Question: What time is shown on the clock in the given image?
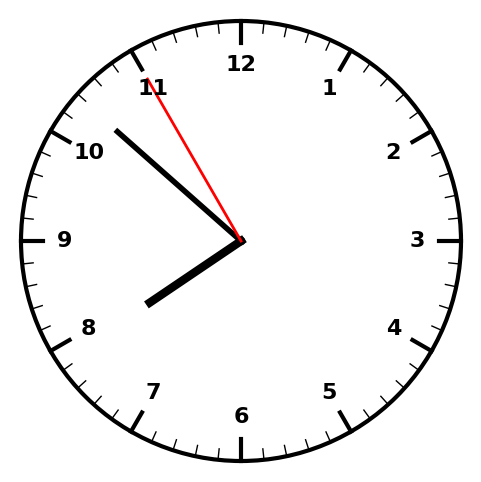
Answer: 07:51:55